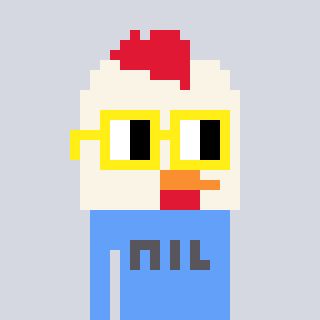
a pixel art character with square yellow glasses, a chicken-shaped head and a blue-colored body on a cool background